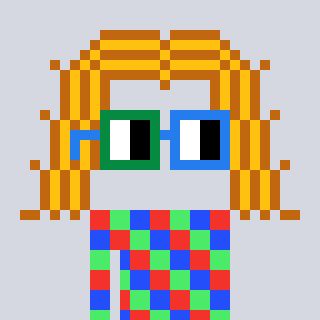
a pixel art character with square green and blue glasses, a hair-shaped head and a foggrey-colored body on a cool background